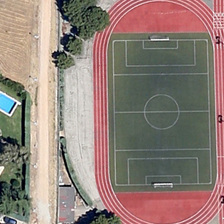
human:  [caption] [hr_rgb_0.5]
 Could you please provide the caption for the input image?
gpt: a playground is near several sparse green trees .

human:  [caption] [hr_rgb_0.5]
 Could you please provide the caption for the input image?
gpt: a playground is near several sparse green trees .

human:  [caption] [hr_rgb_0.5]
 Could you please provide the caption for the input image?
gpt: a playground is near several sparse green trees .

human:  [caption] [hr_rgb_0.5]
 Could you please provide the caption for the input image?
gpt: a playground is near several sparse green trees .

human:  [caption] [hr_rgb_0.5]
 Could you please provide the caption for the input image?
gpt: a playground is near several sparse green trees .